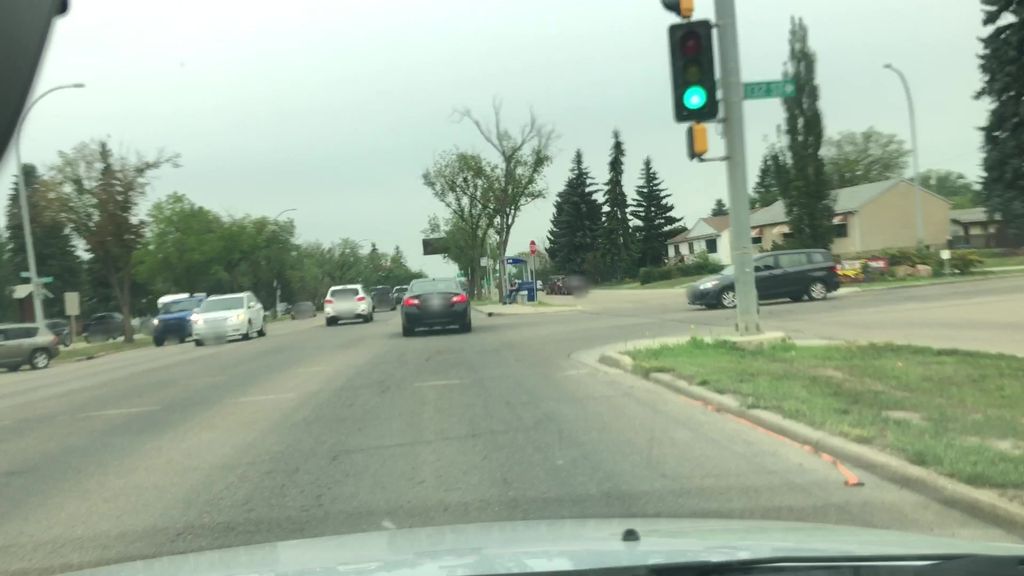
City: edmonton